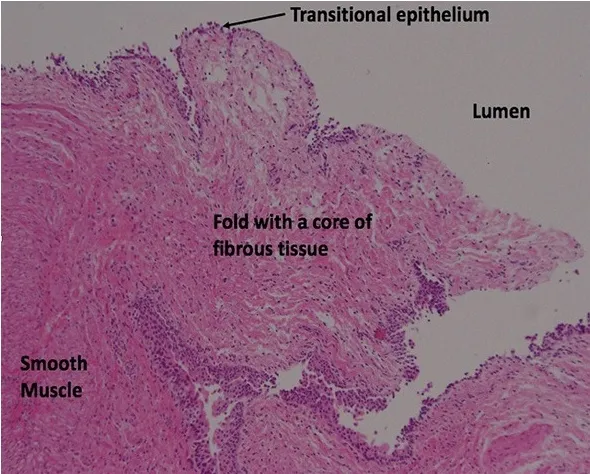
Histological evaluation of one side of the excised ureteric segment, showing a tongue-like fibrous fold derived from smooth muscle cells and extending toward the lumen (right upper side) of the ureter with a relative absence of epithelial lining (hematoxylin and eosin staining, x 10).
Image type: pathology (h&e)